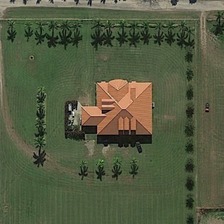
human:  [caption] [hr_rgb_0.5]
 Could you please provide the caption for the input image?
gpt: a yellow roofed house is located in the middle of the meadow .

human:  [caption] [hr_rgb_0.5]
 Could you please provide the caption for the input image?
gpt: the house is surrounded by trees .

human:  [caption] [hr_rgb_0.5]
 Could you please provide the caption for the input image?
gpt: a yellow roofed house is located in the middle of the meadow .

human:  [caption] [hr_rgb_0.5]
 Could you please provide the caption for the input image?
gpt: the house is surrounded by trees .

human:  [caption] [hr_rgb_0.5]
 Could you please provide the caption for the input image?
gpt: a yellow roofed house is located in the middle of the meadow .